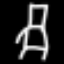
Label: chair